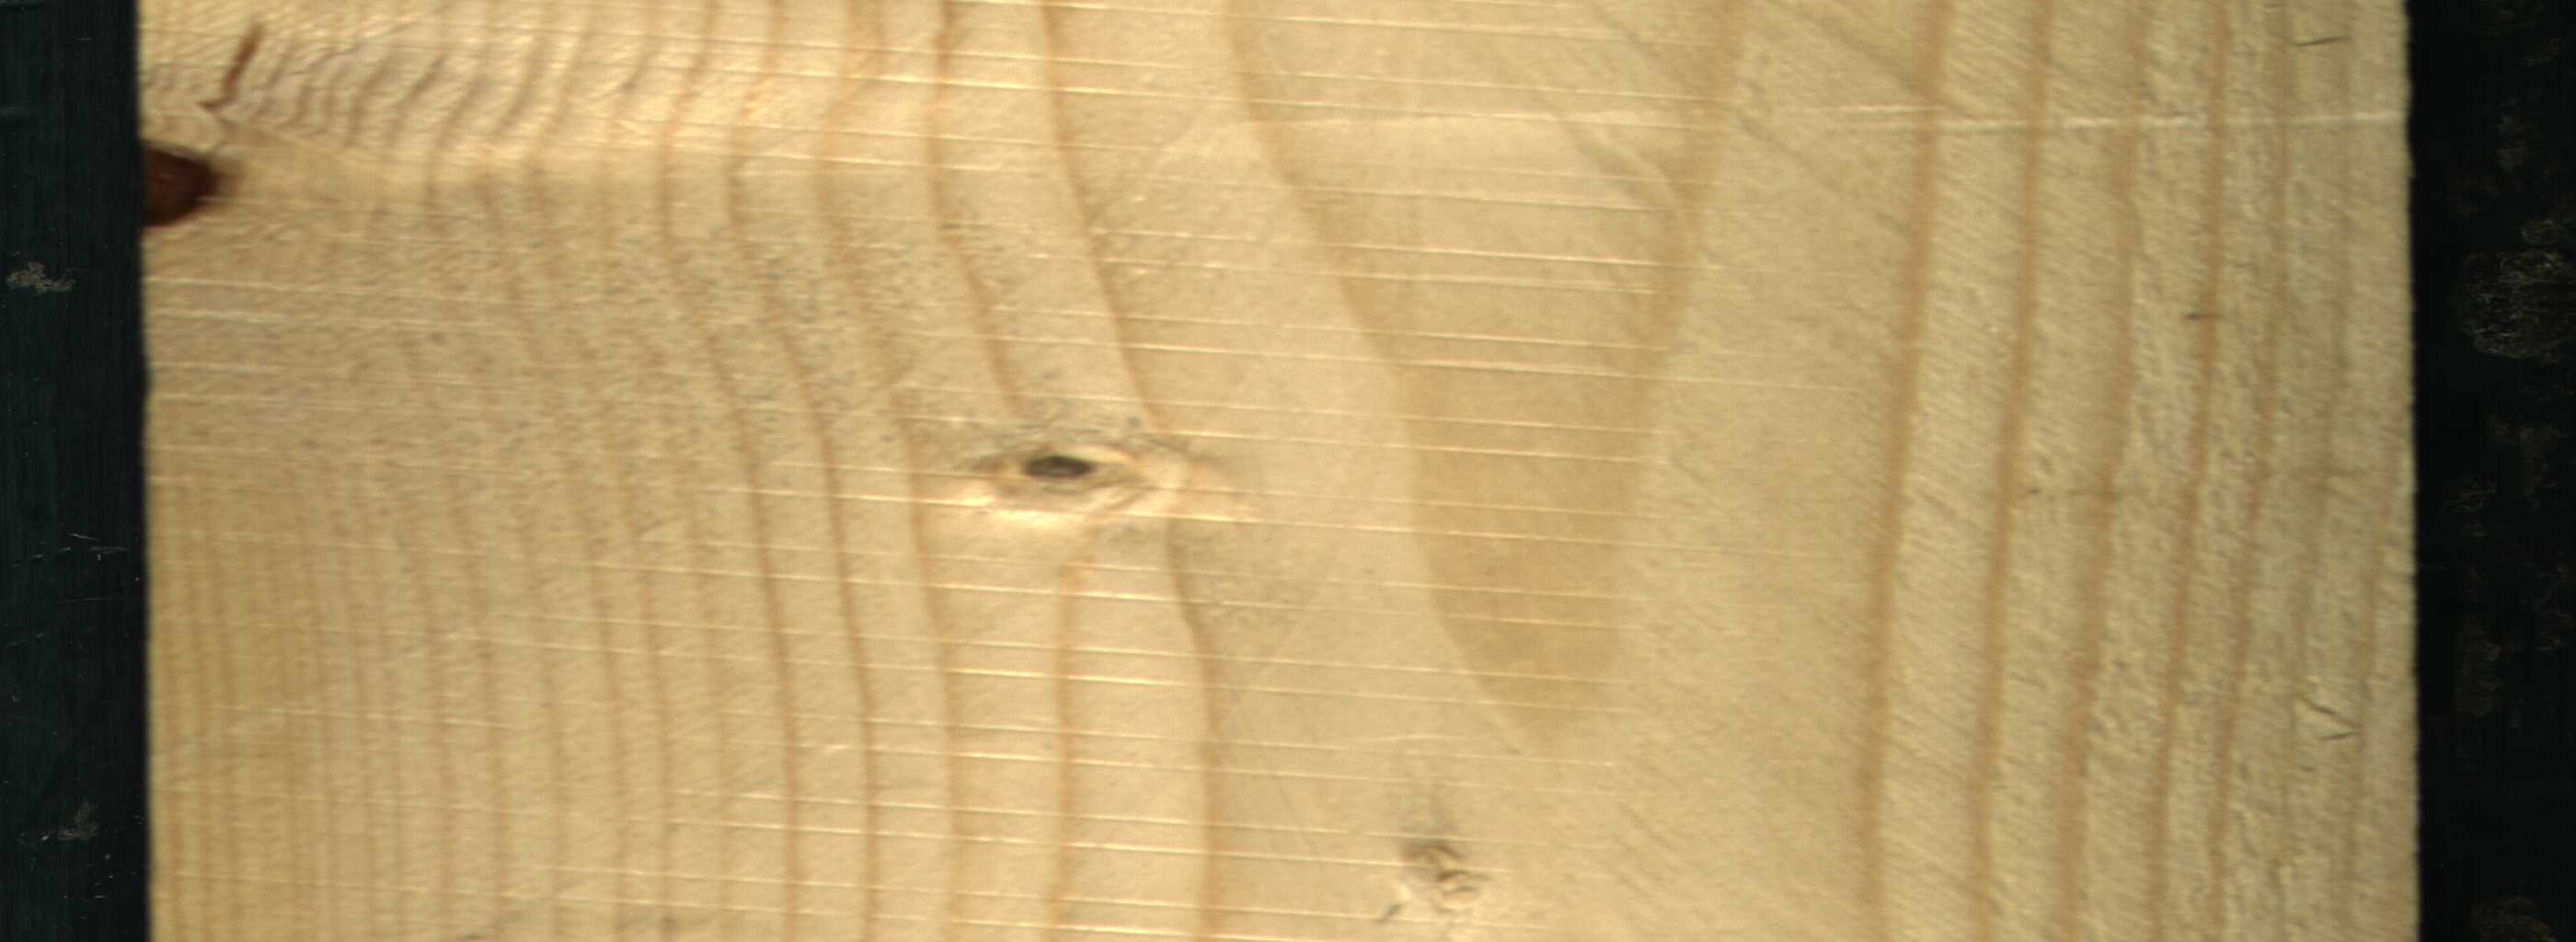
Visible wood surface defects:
Knot_missing
Live_Knot